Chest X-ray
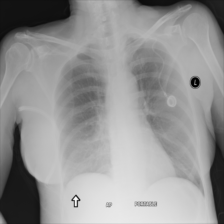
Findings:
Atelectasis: negative
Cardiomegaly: negative
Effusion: positive
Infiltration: negative
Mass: negative
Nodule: negative
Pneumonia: negative
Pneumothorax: negative
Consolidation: negative
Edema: negative
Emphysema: negative
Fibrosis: negative
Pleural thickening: negative
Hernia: negative